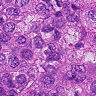
Metastatic tissue present: yes